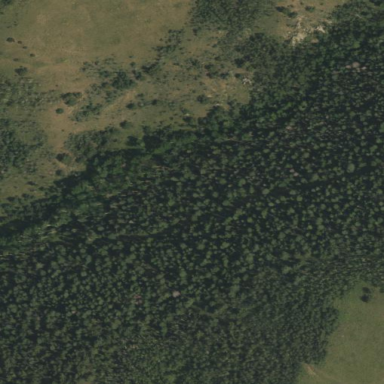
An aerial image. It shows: Dense evergreen needle-leaved woodland with trees all around.